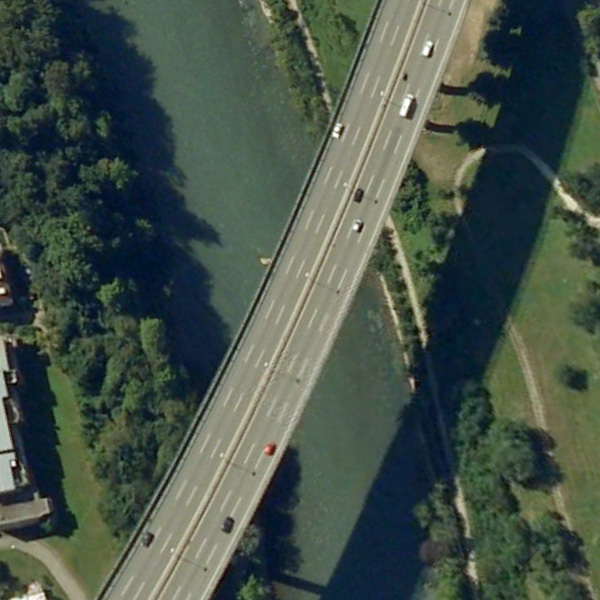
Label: Bridge